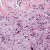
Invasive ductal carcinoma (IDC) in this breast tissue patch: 1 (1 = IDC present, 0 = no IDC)